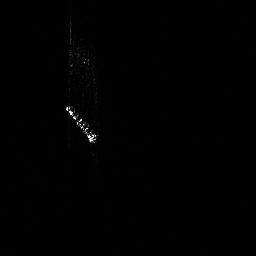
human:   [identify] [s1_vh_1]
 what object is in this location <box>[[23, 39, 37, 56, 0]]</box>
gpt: <ref>1 medium ship at the center</ref>